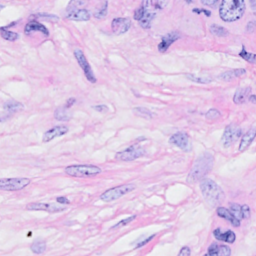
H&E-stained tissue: Breast